RGB frame:
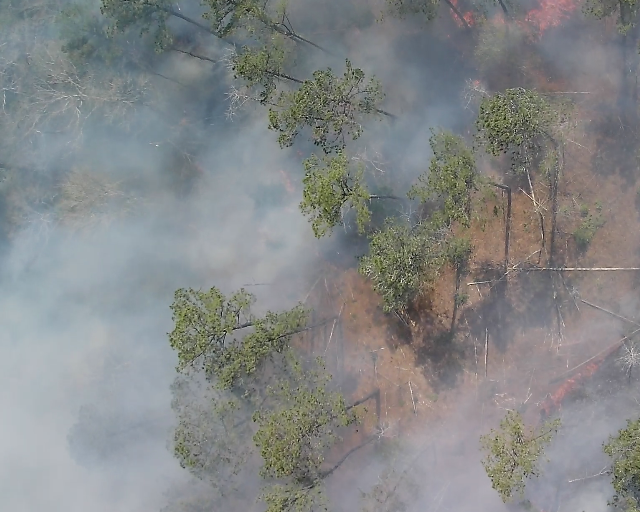
Thermal frame:
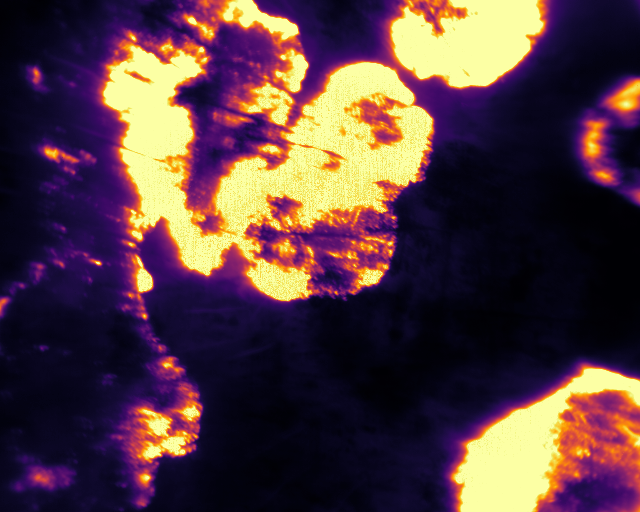
Captured: 2026-02-26 02:29:57
Pixels at or above 80 °C: 103444 (fraction of frame: 0.3157)